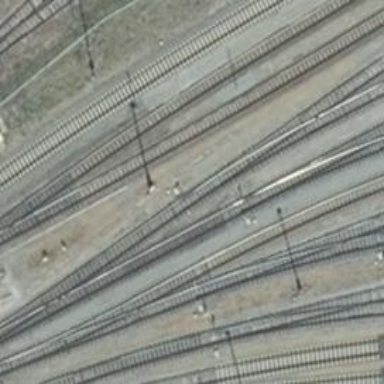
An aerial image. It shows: Railway yard.